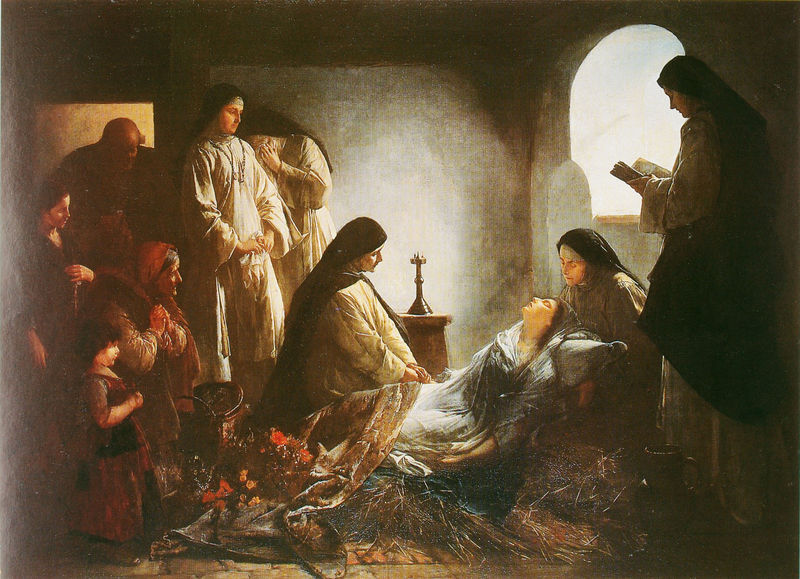
Titel: Tod der Hl. Elisabeth
Künstler: Joseph Flüggen
Standort: Beverly Hills (California)
Institution: Szymanski Gallery
Schlagwörter: blau, dunkel, gemälde, mann, schatten, umhang, weiß, frauen, menschen, mädchen, blume, blumen, fenster, frau, grau, hell, kleid, kleider, licht, orange, raum, schwarz, stroh, tür, blick, blüten, haus, rosen, rot, schleier, tuch, malerei, rock, alt, wand, alte, bibel, stehen, tod, tot, trauer, gesten, porträt, halme, kirche, sonne, boden, decke, familie, kind, kinder, krug, liegen, bogen, heu, körbe, reisig, kette, rundbogen, kissen, kopftuch, lesen, kerze, bett, bettdecke, korb, lciht, leuchter, laken, wände, flamme, greis, helligkeit, krank, buch, kloster, kreuz, weinen, knien, nonne, orden, beten, gebet, habit, sterbende, tracht, kerzenständer, öffnung, pfarrer, gefaltete hände, sterben, totenbett, hilfe, krankheit, stall, heilige, maria, rosenkranz, kranke, krankenbett, beweinung, bitten, matte, lesung, fraune, lager, gebetbuch, fefnster, fürbitten, hände falten, klosterfrauen, nennen, nonnen, schwetsern, sterbebett, strohmatte, stro, keine, äbtissin, tote frau, strohlager, schafttebn